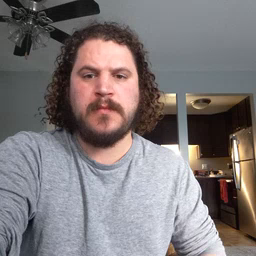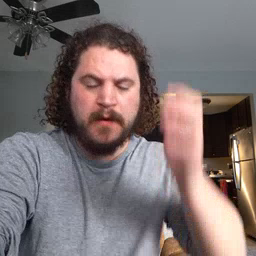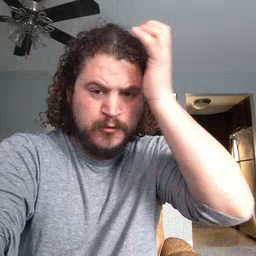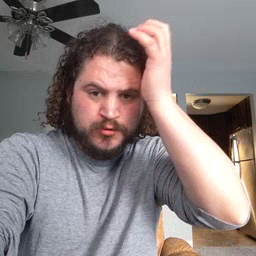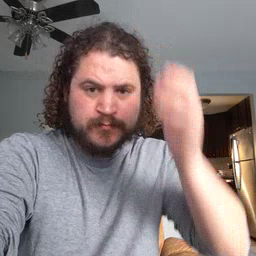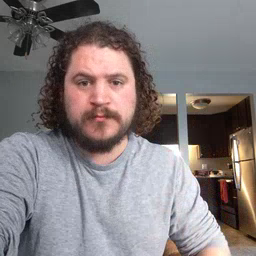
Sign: garbage